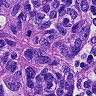
Metastatic tissue present: yes